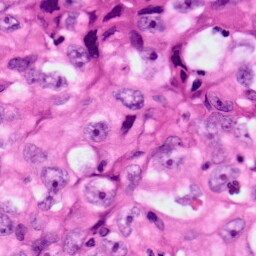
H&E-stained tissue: Lung